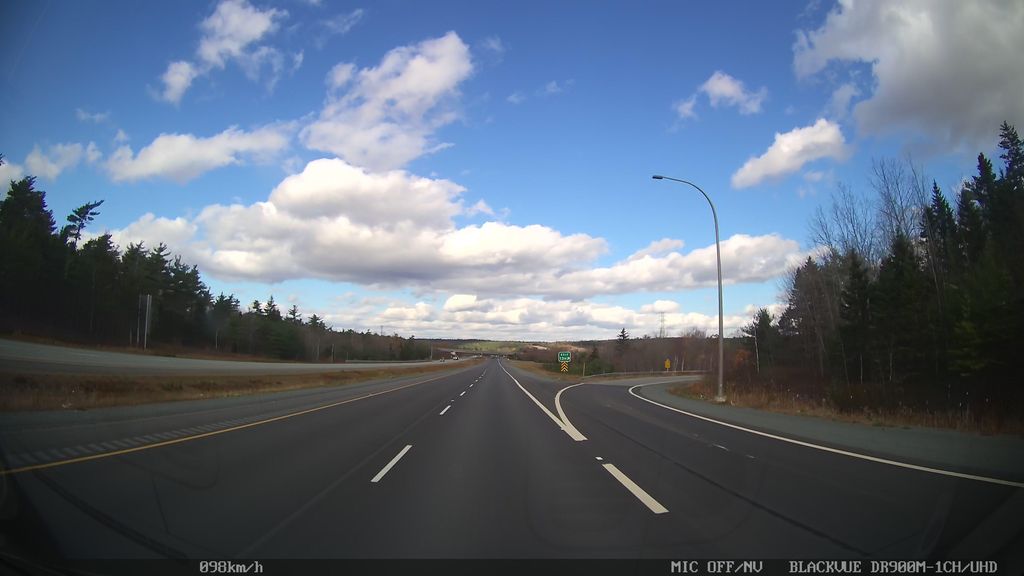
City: halifax